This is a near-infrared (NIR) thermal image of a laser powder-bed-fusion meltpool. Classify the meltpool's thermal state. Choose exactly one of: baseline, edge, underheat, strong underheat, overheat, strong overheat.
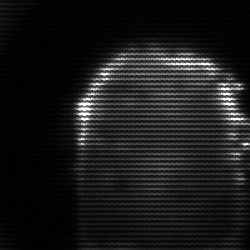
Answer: baseline